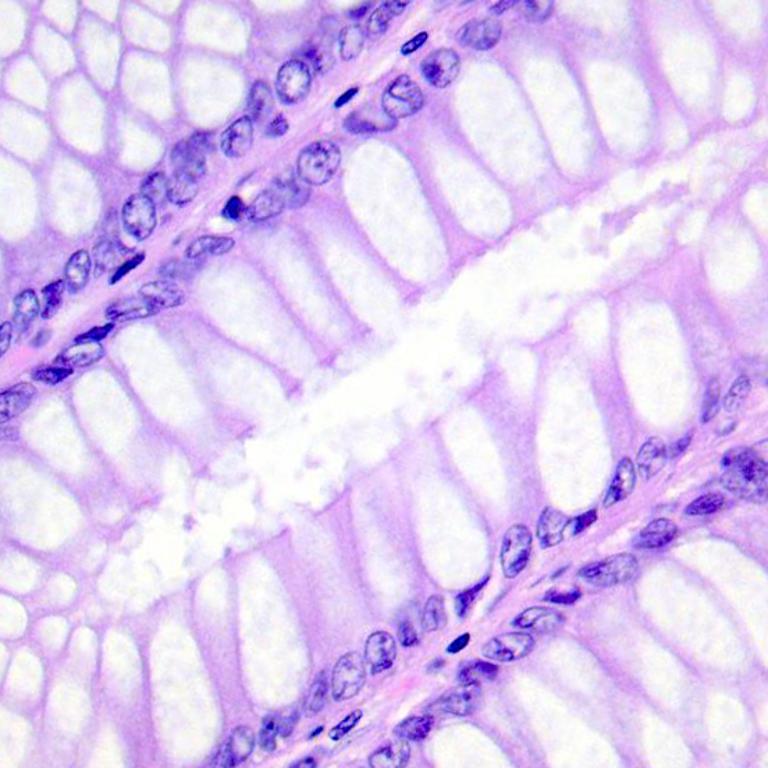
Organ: colon
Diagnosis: benign